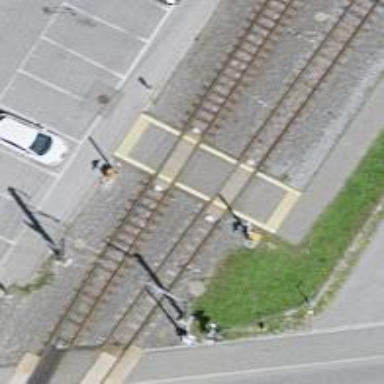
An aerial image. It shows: Automatic barrier at railway crossing.